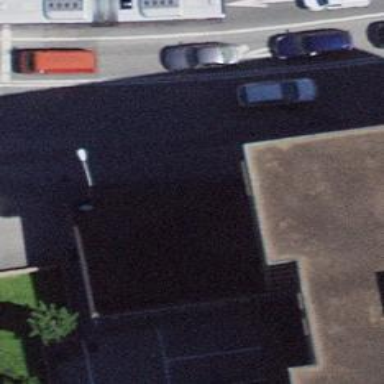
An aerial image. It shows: Part of building is shown in the image.